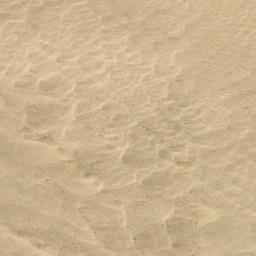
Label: desert